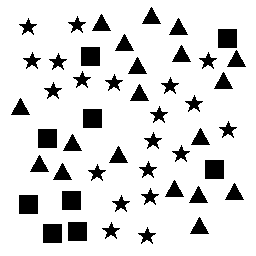
Squares: 9
Triangles: 19
Stars: 20
Total shapes: 48